Brain MRI, t2w sequence, axial 2D slice.
Patient: age 29, sex M, weight 78 kg, height 1.78 m
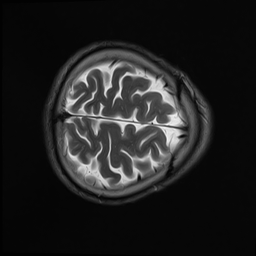